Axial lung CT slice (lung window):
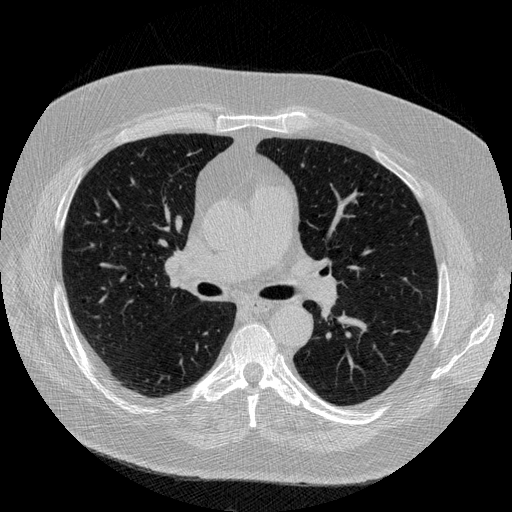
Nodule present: no